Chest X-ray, AP view. Patient: 24 years old, sex M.
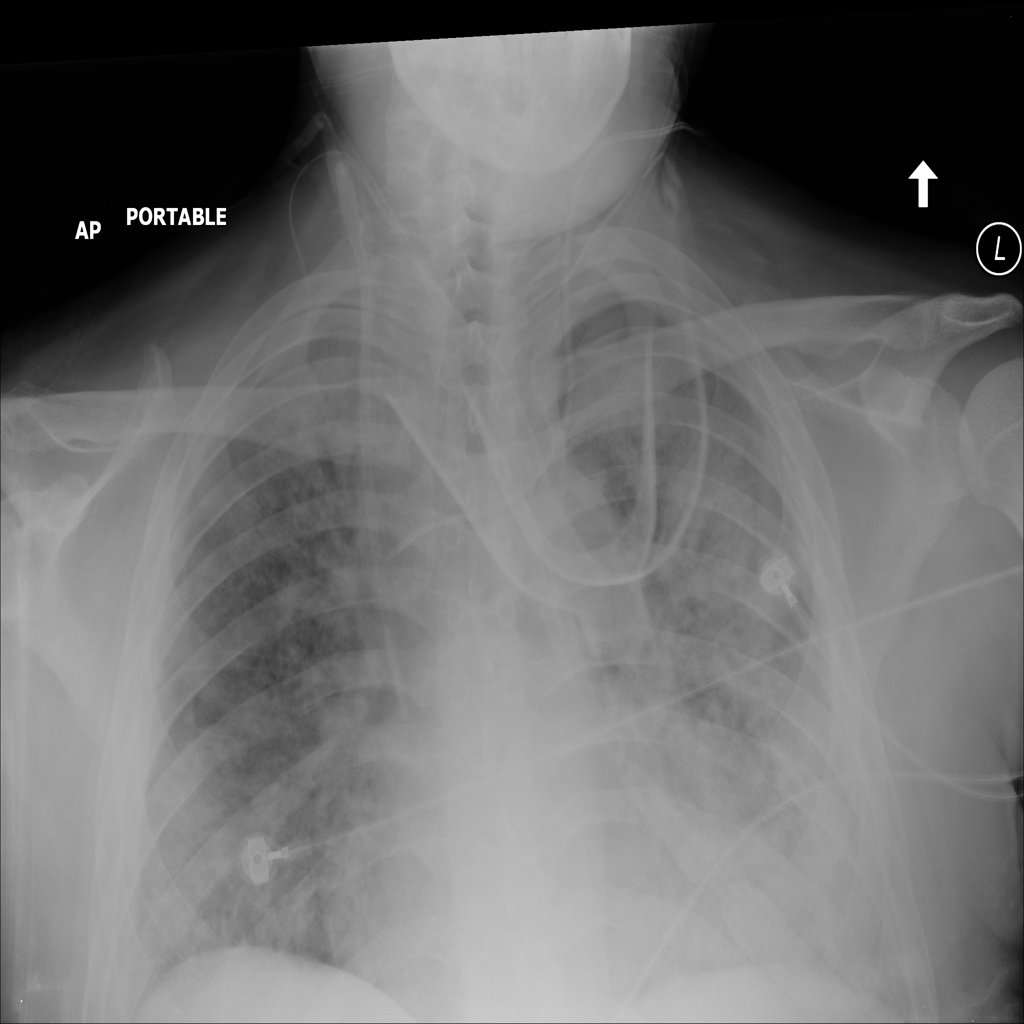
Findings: Infiltration, Pneumothorax